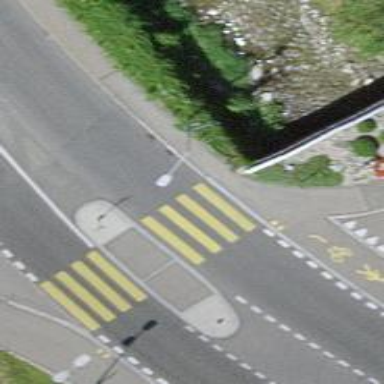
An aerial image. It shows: Sidewalk.